Question: I have a universal app and have an action sheet with a few buttons. When I tap the add button (navigationItem.right) I want it to show in a popoever. It does this correctly, however, with the actionSheet tied to the barbutton item, it allows me to continually tap the add button and have more popup.
I thought tapping outside the popover would dismiss this...
'''
- (IBAction)ShowItemAdd:(id)sender
{
addActionSheet = [[UIActionSheet alloc] initWithTitle:nil delegate:self cancelButtonTitle:@"Cancel" destructiveButtonTitle:nil otherButtonTitles:[dataObj.preferences objectForKey:@"appts_name"], @"Reserve", nil];
if ([[UIDevice currentDevice] isPad]) {
[addActionSheet showFromBarButtonItem:[[self navigationItem] rightBarButtonItem] animated:YES];
} else {
[addActionSheet showInView:self.view];
}
}
'''
Why is this not auto dismissing if I have it bound to the barbutton item?
Tapping anywhere in the navigationItem bar (blue bar) at the top will not close the actionSheet, however tapping outside of the nav controller, will dismiss the actionsheet.

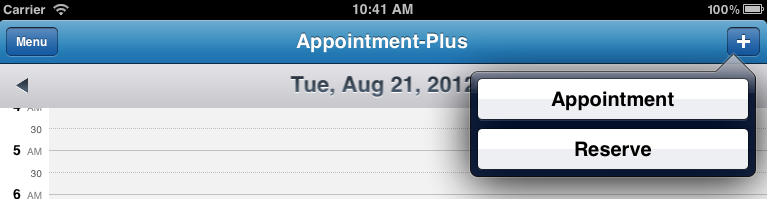
Answer: In your method you should first check to see whether your actionsheet is already visible, and if it is, dismiss it instead of creating a new actionsheet.
'''
- (IBAction)ShowItemAdd:(id)sender
{
if ([addActionSheet isVisible]) {
[addActionSheet dismissWithClickedButtonIndex:[addActionSheet cancelButtonIndex] animated:YES];
} else {
addActionSheet = [[UIActionSheet alloc] initWithTitle:nil delegate:self cancelButtonTitle:@"Cancel" destructiveButtonTitle:nil otherButtonTitles:[dataObj.preferences objectForKey:@"appts_name"], @"Reserve", nil];
if ([[UIDevice currentDevice] isPad]) {
[addActionSheet showFromBarButtonItem:[[self navigationItem] rightBarButtonItem] animated:YES];
} else {
[addActionSheet showInView:self.view];
}
}
}
'''